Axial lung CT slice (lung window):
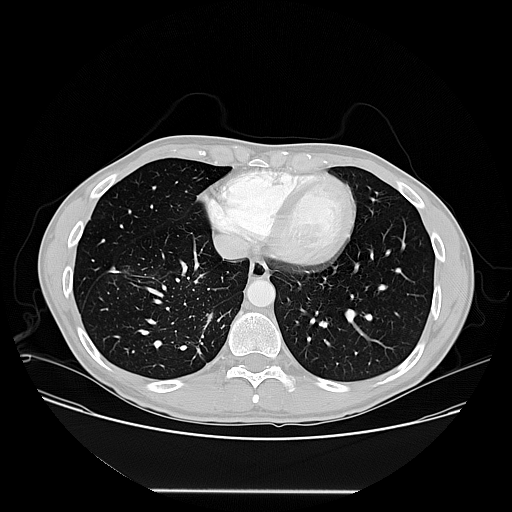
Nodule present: no